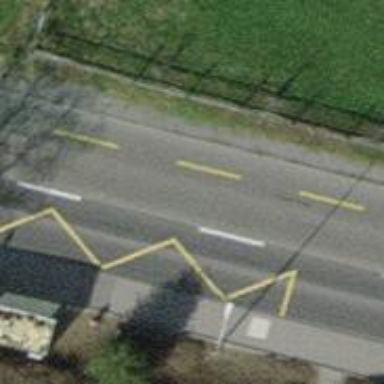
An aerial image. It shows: Bus stop equipped with public transport stop position.